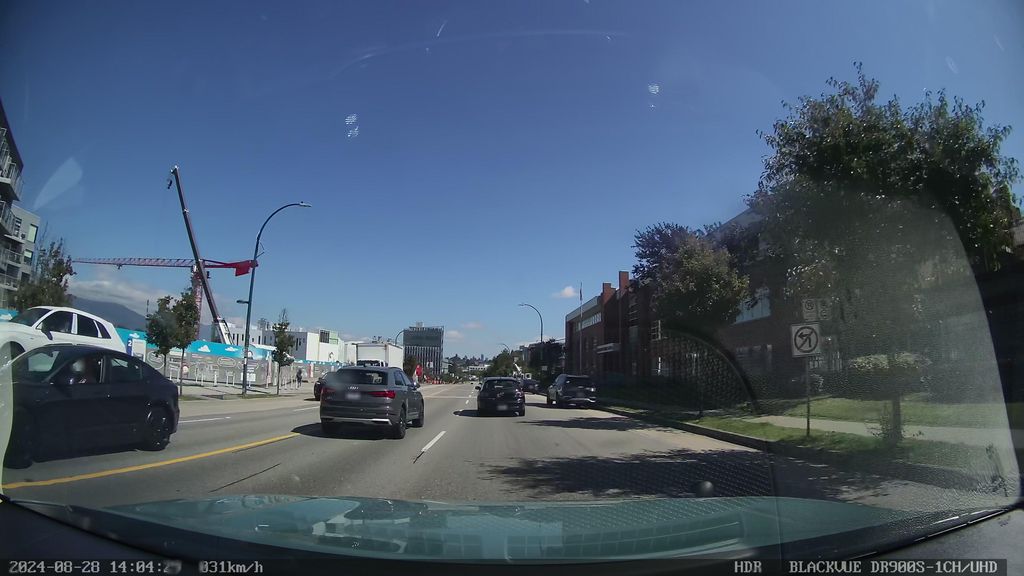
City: vancouver